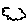
Label: cloud